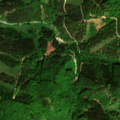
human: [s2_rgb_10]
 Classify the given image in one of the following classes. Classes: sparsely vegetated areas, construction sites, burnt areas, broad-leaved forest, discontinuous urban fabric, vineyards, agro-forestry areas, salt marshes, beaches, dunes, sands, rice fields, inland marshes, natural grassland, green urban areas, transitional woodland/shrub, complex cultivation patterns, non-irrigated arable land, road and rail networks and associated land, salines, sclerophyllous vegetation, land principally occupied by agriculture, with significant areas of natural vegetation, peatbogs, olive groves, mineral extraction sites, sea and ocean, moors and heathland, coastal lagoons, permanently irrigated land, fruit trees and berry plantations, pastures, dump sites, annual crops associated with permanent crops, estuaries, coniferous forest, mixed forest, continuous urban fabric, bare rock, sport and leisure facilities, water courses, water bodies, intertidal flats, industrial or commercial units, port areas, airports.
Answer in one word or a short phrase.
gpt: pastures, coniferous forest, mixed forest